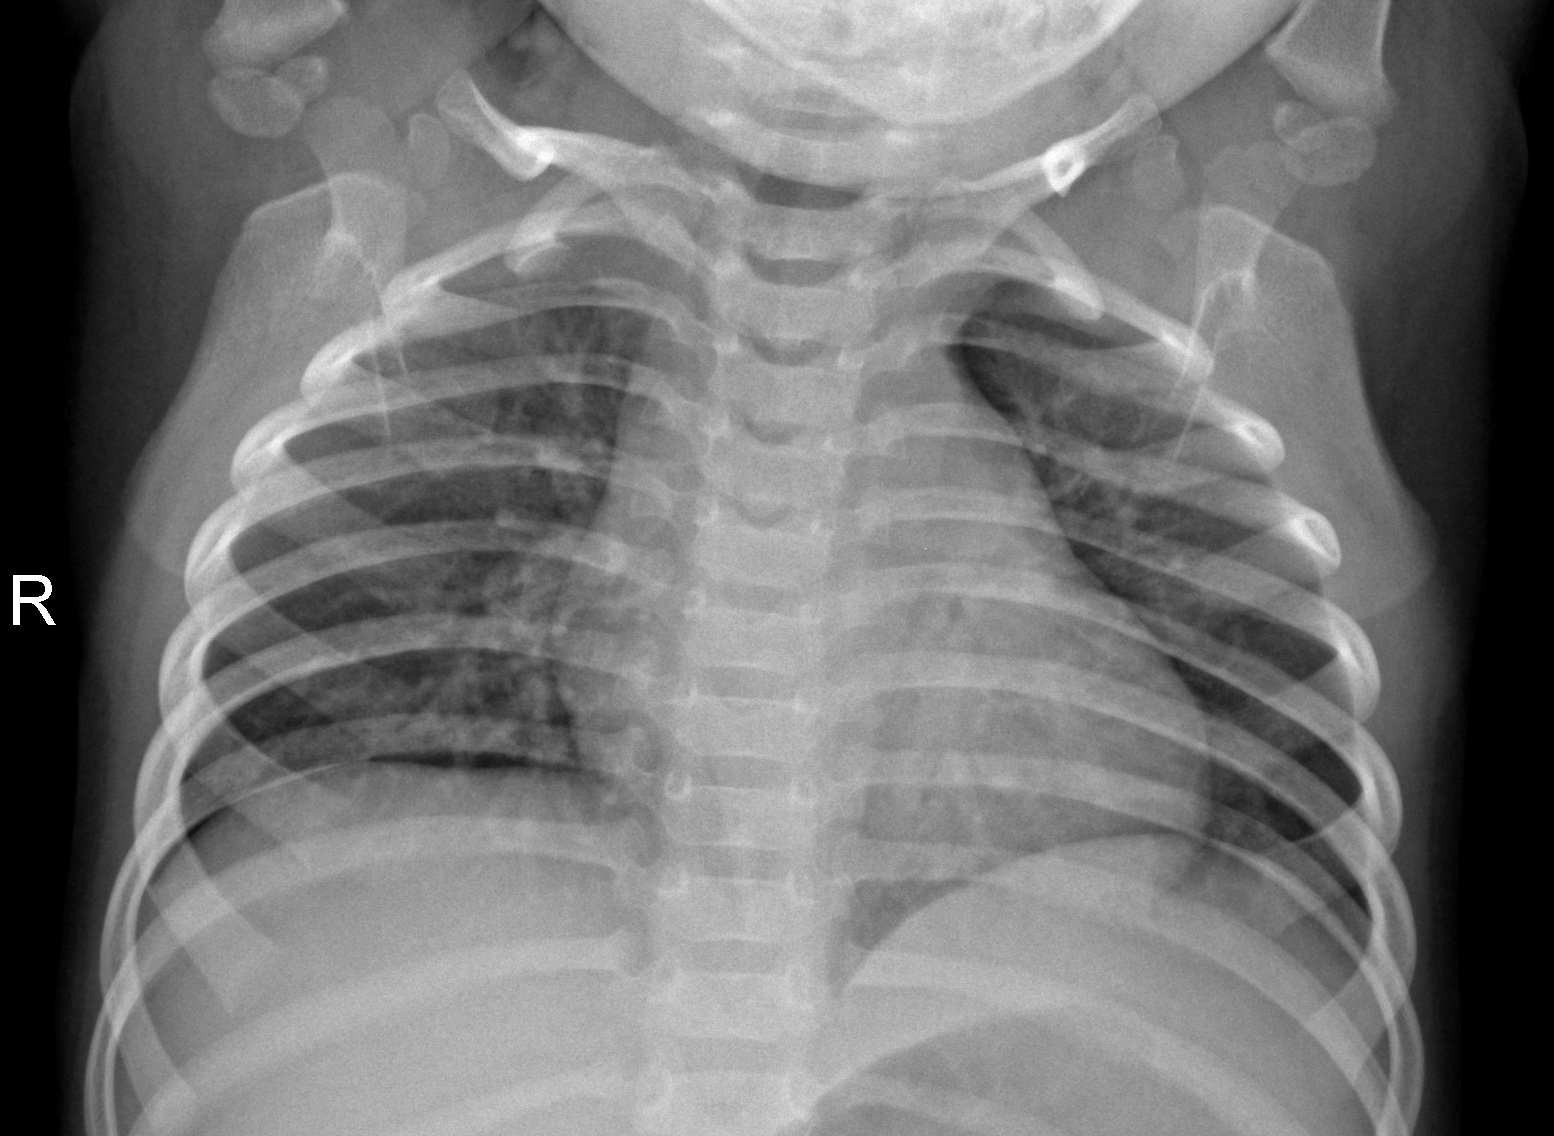
Diagnosis: NORMAL